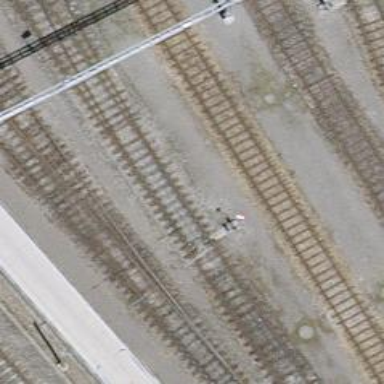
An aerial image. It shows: Railway switch.